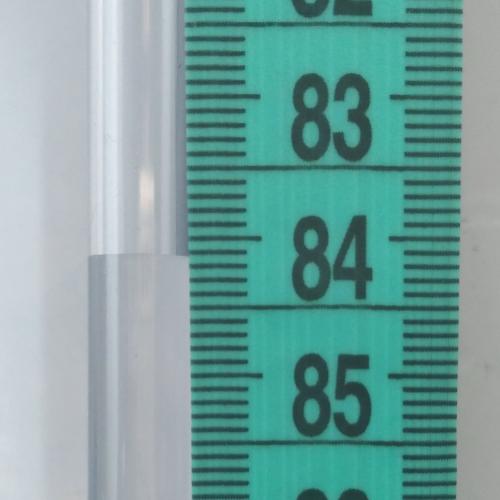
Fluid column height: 84.1 cm